Question: I am trying to creating a menu button to add items to a shopping list but I keep on hitting the following error:
'''
04-12 12:15:57.585 <PHONE>/com.example.ShoppingList D/AndroidRuntime: Shutting down VM
04-12 12:15:57.585 <PHONE>/com.example.ShoppingList W/dalvikvm: threadid=1: thread exiting with uncaught exception (group=0xb0d8cb20)
04-12 12:15:57.585 <PHONE>/com.example.ShoppingList E/AndroidRuntime: FATAL EXCEPTION: main
Process: com.example.ShoppingList, PID: 1995
java.lang.RuntimeException: Unable to start activity ComponentInfo {com.example.ShoppingList/com.example.ShoppingList.MyActivity}: android.view.InflateException: Binary XML file line #8: Error inflating class menu
at android.app.ActivityThread.performLaunchActivity(ActivityThread.java:2195)
at android.app.ActivityThread.handleLaunchActivity(ActivityThread.java:2245)
at android.app.ActivityThread.access$800(ActivityThread.java:135)
at android.app.ActivityThread$H.handleMessage(ActivityThread.java:1196)
at android.os.Handler.dispatchMessage(Handler.java:102)
at android.os.Looper.loop(Looper.java:136)
at android.app.ActivityThread.main(ActivityThread.java:5017)
at java.lang.reflect.Method.invokeNative(Native Method)
at java.lang.reflect.Method.invoke(Method.java:515)
at com.android.internal.os.ZygoteInit$MethodAndArgsCaller.run(ZygoteInit.java:779)
at com.android.internal.os.ZygoteInit.main(ZygoteInit.java:595)
at dalvik.system.NativeStart.main(Native Method)
Caused by: android.view.InflateException: Binary XML file line #8: Error inflating class menu
at android.view.LayoutInflater.createViewFromTag(LayoutInflater.java:707)
at android.view.LayoutInflater.rInflate(LayoutInflater.java:755)
at android.view.LayoutInflater.inflate(LayoutInflater.java:492)
at android.view.LayoutInflater.inflate(LayoutInflater.java:397)
at android.view.LayoutInflater.inflate(LayoutInflater.java:353)
at com.android.internal.policy.impl.PhoneWindow.setContentView(PhoneWindow.java:290)
at android.app.Activity.setContentView(Activity.java:1929)
at com.example.ShoppingList.MyActivity.onCreate(MyActivity.java:13)
at android.app.Activity.performCreate(Activity.java:5231)
at android.app.Instrumentation.callActivityOnCreate(Instrumentation.java:1087)
at android.app.ActivityThread.performLaunchActivity(ActivityThread.java:2159)
at android.app.ActivityThread.handleLaunchActivity(ActivityThread.java:2245)
at android.app.ActivityThread.access$800(ActivityThread.java:135)
at android.app.ActivityThread$H.handleMessage(ActivityThread.java:1196)
at android.os.Handler.dispatchMessage(Handler.java:102)
at android.os.Looper.loop(Looper.java:136)
at android.app.ActivityThread.main(ActivityThread.java:5017)
at java.lang.reflect.Method.invokeNative(Native Method)
at java.lang.reflect.Method.invoke(Method.java:515)
at com.android.internal.os.ZygoteInit$MethodAndArgsCaller.run(ZygoteInit.java:779)
at com.android.internal.os.ZygoteInit.main(ZygoteInit.java:595)
at dalvik.system.NativeStart.main(Native Method)
Caused by: java.lang.ClassNotFoundException: Didn't find class "android.view.menu" on path: DexPathList[[zip file "/data/app/com.example.ShoppingList-2.apk"],nativeLibraryDirectories= [/data/app- lib/com.example.ShoppingList-2, /system/lib]]
at dalvik.system.BaseDexClassLoader.findClass(BaseDexClassLoader.java:56)
at java.lang.ClassLoader.loadClass(ClassLoader.java:497)
at java.lang.ClassLoader.loadClass(ClassLoader.java:457)
at android.view.LayoutInflater.createView(LayoutInflater.java:559)
at android.view.LayoutInflater.onCreateView(LayoutInflater.java:652)
at com.android.internal.policy.impl.PhoneLayoutInflater.onCreateView(PhoneLayoutInflater.java:66)
at android.view.LayoutInflater.onCreateView(LayoutInflater.java:669)
at android.view.LayoutInflater.createViewFromTag(LayoutInflater.java:694)
at android.view.LayoutInflater.rInflate(LayoutInflater.java:755)
at android.view.LayoutInflater.inflate(LayoutInflater.java:492)
at android.view.LayoutInflater.inflate(LayoutInflater.java:397)
at android.view.LayoutInflater.inflate(LayoutInflater.java:353)
at com.android.internal.policy.impl.PhoneWindow.setContentView(PhoneWindow.java:290)
at android.app.Activity.setContentView(Activity.java:1929)
at com.example.ShoppingList.MyActivity.onCreate(MyActivity.java:13)
at android.app.Activity.performCreate(Activity.java:5231)
at android.app.Instrumentation.callActivityOnCreate(Instrumentation.java:1087)
at android.app.ActivityThread.performLaunchActivity(ActivityThread.java:2159)
at android.app.ActivityThread.handleLaunchActivity(ActivityThread.java:2245)
at android.app.ActivityThread.access$800(ActivityThread.java:135)
at android.app.ActivityThread$H.handleMessage(ActivityThread.java:1196)
at android.os.Handler.dispatchMessage(Handler.java:102)
at android.os.Looper.loop(Looper.java:136)
at android.app.ActivityThread.main(ActivityThread.java:5017)
at java.lang.reflect.Method.invokeNative(Native Method)
at java.lang.reflect.Method.invoke(Method.java:515)
at com.android.internal.os.ZygoteInit$MethodAndArgsCaller.run(ZygoteInit.java:779)
at com.android.internal.os.ZygoteInit.main(ZygoteInit.java:595)
at dalvik.system.NativeStart.main(Native Method)
'''
It has to do the main menu class that somehow the compiler can't find. my main.xml file look like this:
'''
<?xml version="1.0" encoding="utf-8"?>
<menu xmlns:android="http://schemas.android.com/apk/res/android">
<item android:id="@+id/action_add"
android:title="Add"
android:showAsAction="always" />
</menu>
'''
my code is like this:
'''
package com.example.ShoppingList;
import android.app.Activity;
import android.content.Intent;
import android.os.Bundle;
import android.view.Menu;
import android.view.MenuInflater;
import android.view.MenuItem;
import android.widget.ListView;
import android.widget.TextView;
import java.util.ArrayList;
public class MyActivity extends Activity {
/**
* Called when the activity is first created.
*/
public static final int ADD_ITEM_REQUEST =1;
private ListView shoppingList;
private ArrayList<ItemParcel> itemParcels;
@Override
public void onCreate(Bundle savedInstanceState){
super.onCreate(savedInstanceState);
setContentView(R.layout.main);
shoppingList= (ListView)findViewById(R.id.listViewAddItem);
itemParcels= new ArrayList<ItemParcel>();
ItemListAdaptor adaptor = new ItemListAdaptor(this, itemParcels);
shoppingList.setAdapter(adaptor);
updateItemCount();
}
@Override
public boolean onCreateOptionsMenu(Menu menu){
MenuInflater inflater = getMenuInflater();
inflater.inflate(R.menu.main,menu);
return super.onCreateOptionsMenu(menu);
}
'''
and my project structure is like this:

Please have a look and let me know where the issue might be. I checked the <URL> link but couldn't find anything suspicious.
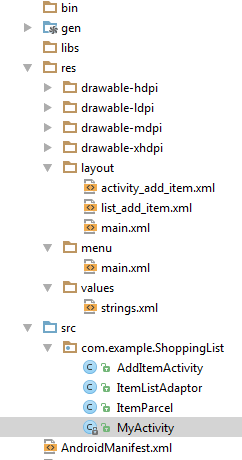
Answer: The problem was due to incorrect passing of argument to a variable in a function where the function couldn't find the list in a particular layout. Fixed it by using correct layout and correct id's on the layout and it started working